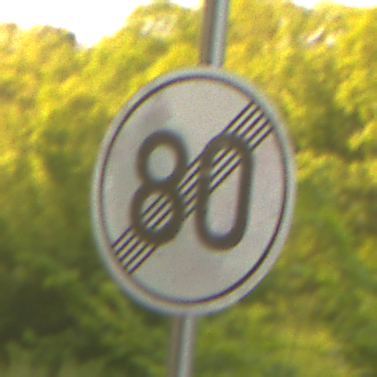
Verkehrszeichen: EndeGeschwindigkeit80
Umgebung: Outdoor, RoadRail
Tageszeit: SunriseSunset
Wetter: Clear
Licht: Natural
Jahreszeit: NotSpecified
Kontrast: LowContrast